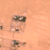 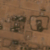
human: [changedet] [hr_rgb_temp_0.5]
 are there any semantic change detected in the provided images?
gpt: New constructions were built near the old ones.